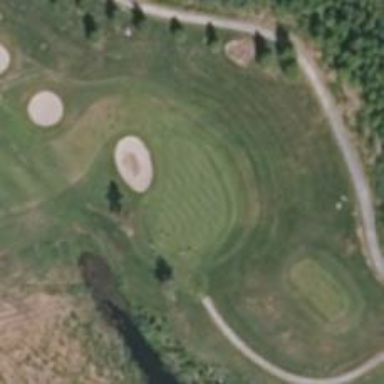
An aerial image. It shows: Golf hole.